Interaction volume radius: 5 \u00c5
Interaction volume height: 40 \u00c5
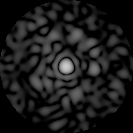
Disorder parameter: 0.8645